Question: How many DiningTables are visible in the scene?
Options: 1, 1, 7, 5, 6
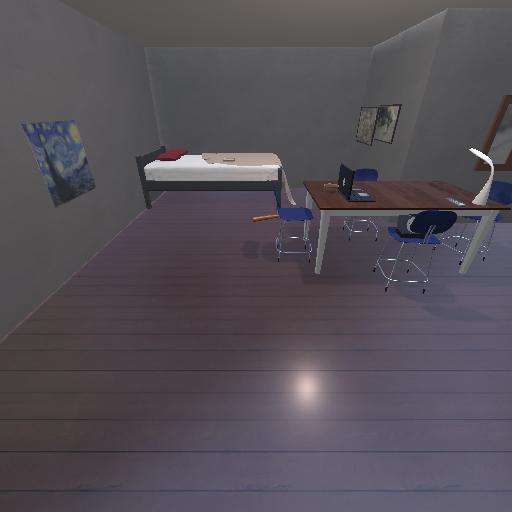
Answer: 1